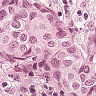
Metastatic tissue present: yes